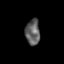
Tissue: skin
Cell type: Epithelial cells
Senescence score: 0.2815
Nuclear area (px): 367
Mean DAPI intensity: 94.441